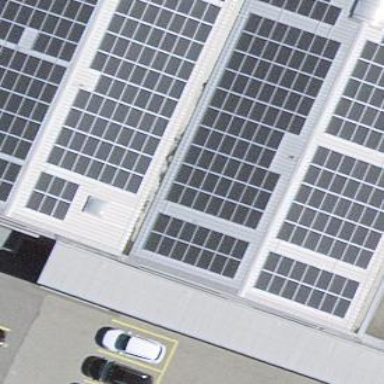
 consisting of solar photovoltaic panels."